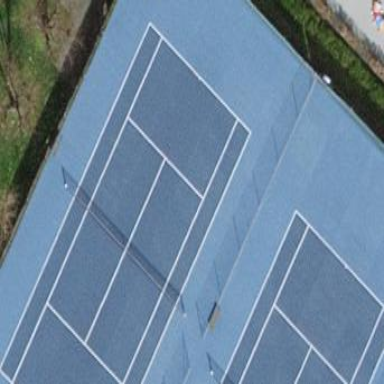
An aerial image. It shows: Tennis court in leisure pitch.